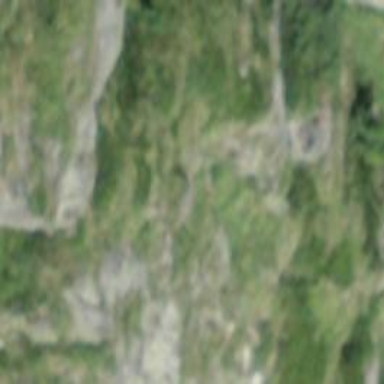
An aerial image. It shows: Cliff in nature.